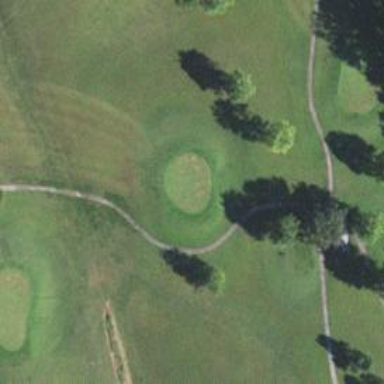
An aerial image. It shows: Golf hole.